六年级 · 计数
 下图是新购图书数量的统计图。

(1) 文艺书占图书总数的( )\%。

（2）新购的图书中，( ) 书最多，(）书最少。

（3）新购的图书中，文艺书、连环画、故事书三种书数量的比是 ( ):( ):( )。

（4）如果新购图书共有 60 本、那么其中故事书有（）本, 文艺书有（）本。
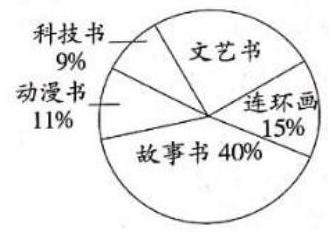
答案: (1) 25

  （2）故事 科技
  (3) $5: 3: 8$
  (4) 240 150